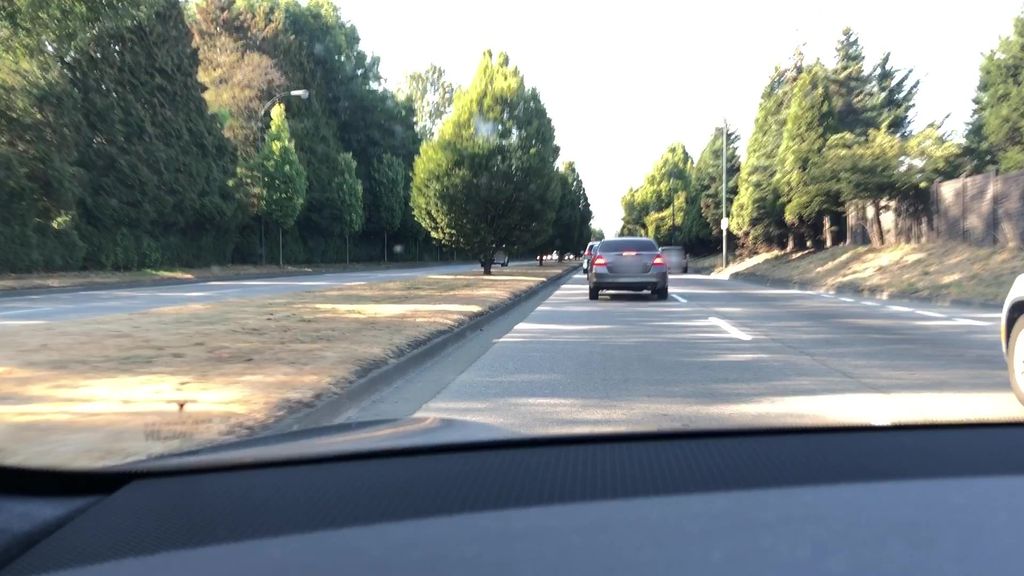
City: vancouver